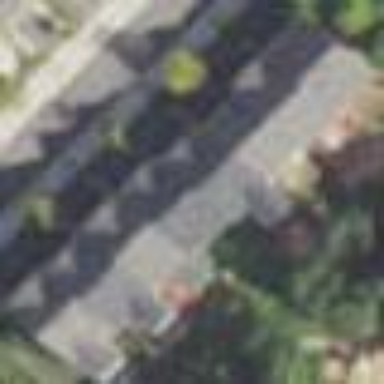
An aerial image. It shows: Terrace building.